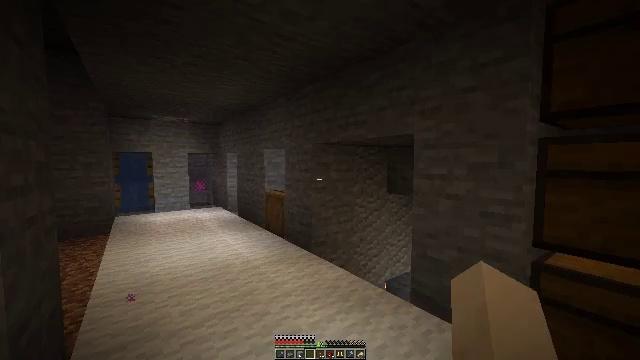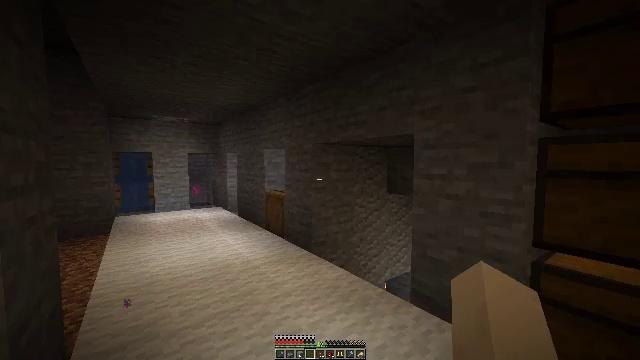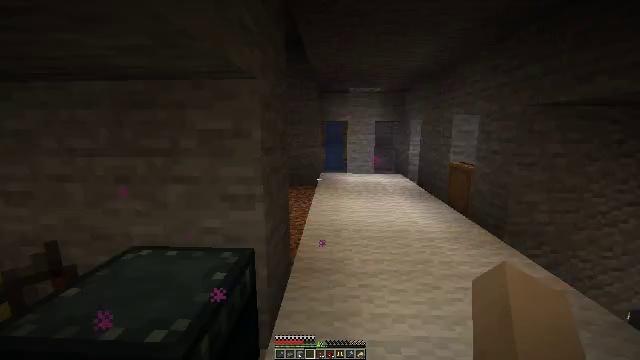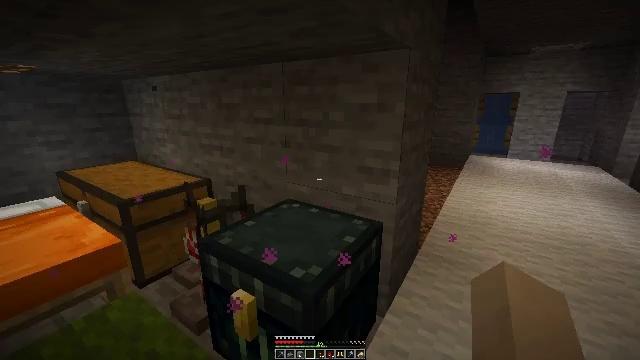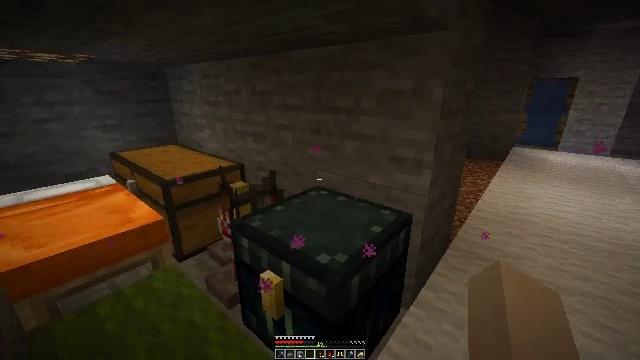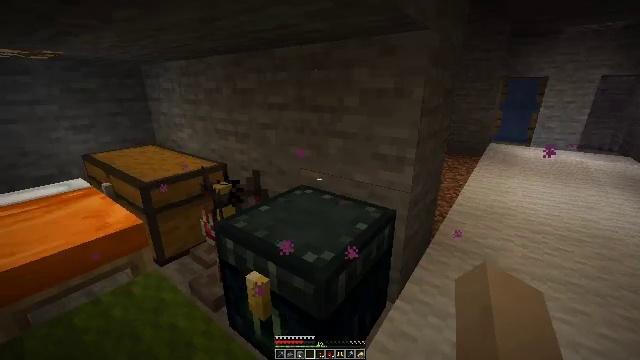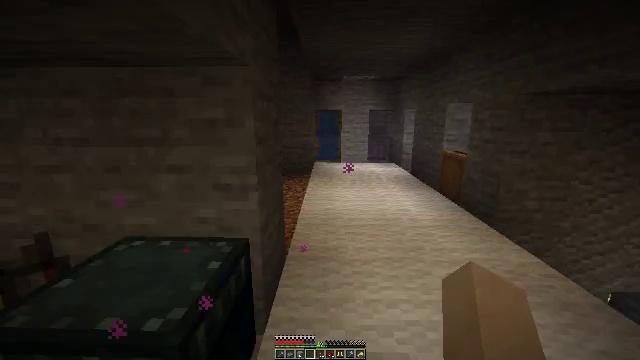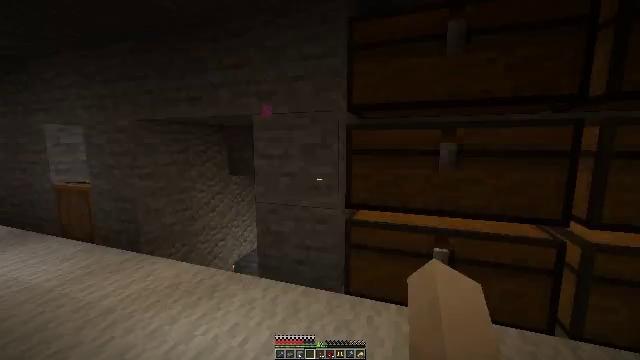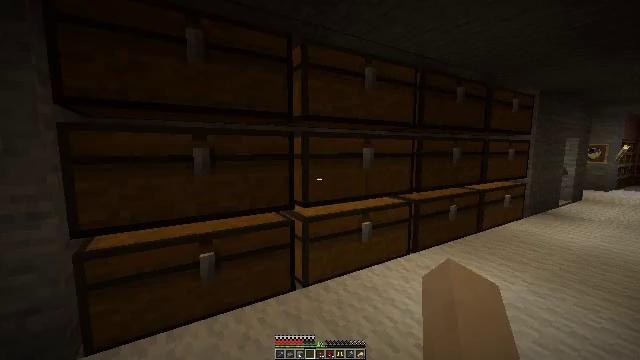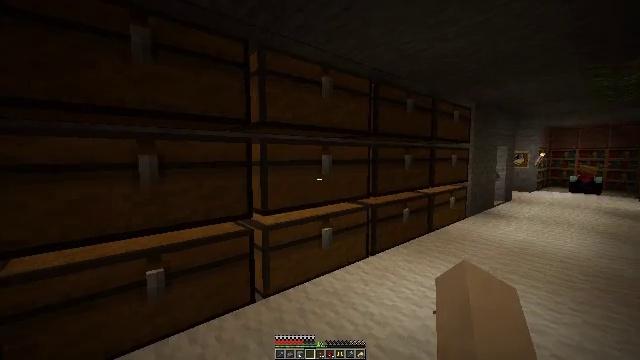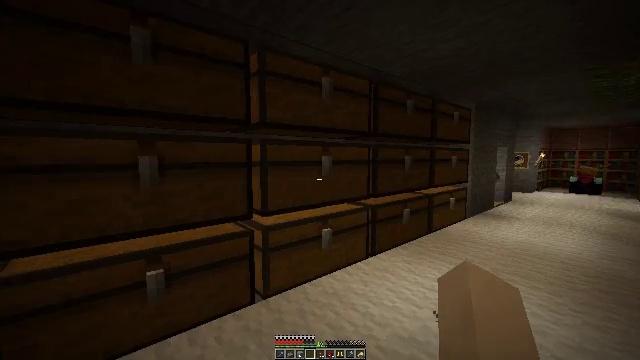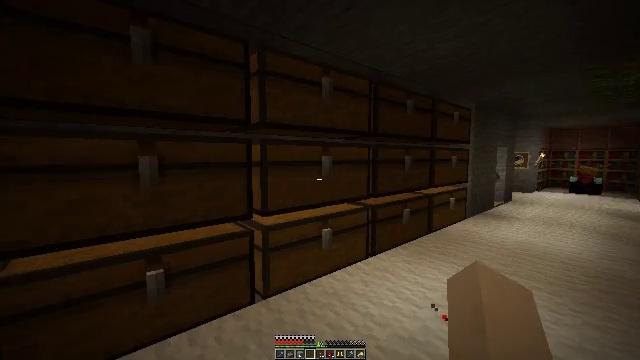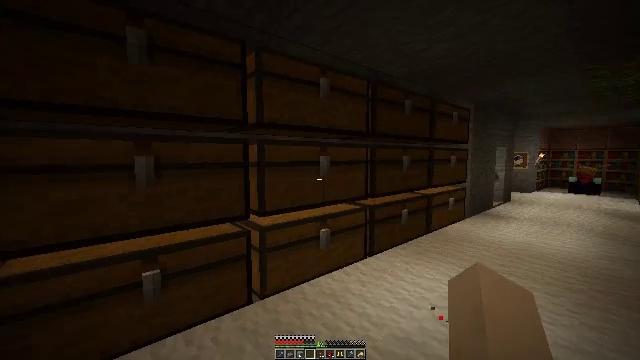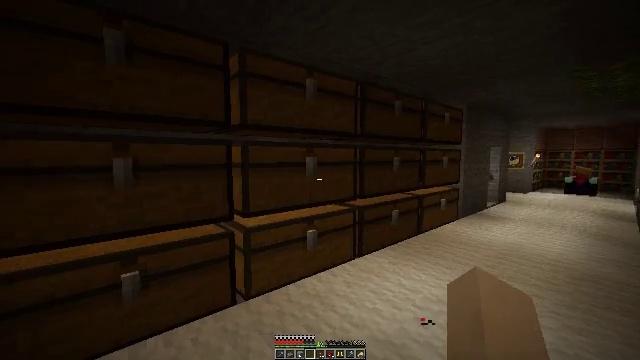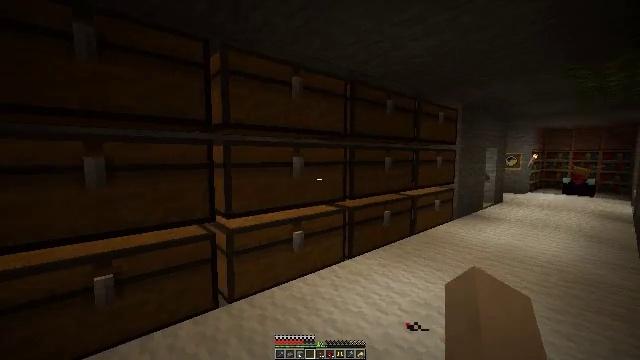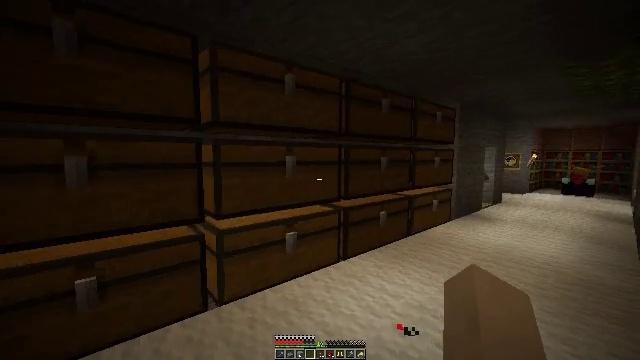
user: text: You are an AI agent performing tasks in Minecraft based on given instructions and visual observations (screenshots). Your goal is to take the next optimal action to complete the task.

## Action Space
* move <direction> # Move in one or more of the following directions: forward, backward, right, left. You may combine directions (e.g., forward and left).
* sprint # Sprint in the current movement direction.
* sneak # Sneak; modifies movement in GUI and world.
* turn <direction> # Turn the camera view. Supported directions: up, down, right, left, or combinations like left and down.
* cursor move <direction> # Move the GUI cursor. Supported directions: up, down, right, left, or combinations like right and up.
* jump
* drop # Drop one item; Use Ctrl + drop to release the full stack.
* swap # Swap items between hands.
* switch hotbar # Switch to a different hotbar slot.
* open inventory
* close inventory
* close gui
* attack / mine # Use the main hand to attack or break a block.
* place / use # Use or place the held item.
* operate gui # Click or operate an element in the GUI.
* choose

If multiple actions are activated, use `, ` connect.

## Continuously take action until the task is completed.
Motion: motion action
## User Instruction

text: Left-click to mine the lectern.
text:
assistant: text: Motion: no_op
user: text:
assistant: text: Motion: turn left and down
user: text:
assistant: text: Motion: turn left and down
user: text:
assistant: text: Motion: turn left and down
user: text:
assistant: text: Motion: turn right
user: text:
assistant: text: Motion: turn right and up
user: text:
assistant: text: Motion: turn right and up
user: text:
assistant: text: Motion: turn right and up
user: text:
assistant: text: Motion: turn right and up
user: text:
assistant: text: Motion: no_op
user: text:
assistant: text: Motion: no_op
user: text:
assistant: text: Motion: move right
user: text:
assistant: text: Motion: move right
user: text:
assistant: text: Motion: move right
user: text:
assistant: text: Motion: move right
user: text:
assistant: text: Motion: turn left and down
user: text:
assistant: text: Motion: turn left and down
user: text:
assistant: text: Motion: turn left and down
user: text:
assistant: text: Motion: no_op
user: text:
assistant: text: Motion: move forward
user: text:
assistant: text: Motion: move forward
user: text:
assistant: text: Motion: move forward
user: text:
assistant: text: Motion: use / place
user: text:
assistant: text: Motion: use / place
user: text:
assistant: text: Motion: use / place
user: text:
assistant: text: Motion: use / place
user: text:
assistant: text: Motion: no_op
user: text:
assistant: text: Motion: no_op
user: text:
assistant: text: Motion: no_op
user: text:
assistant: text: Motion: no_op